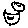
Label: bird